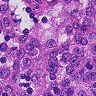
Metastatic tissue present: no